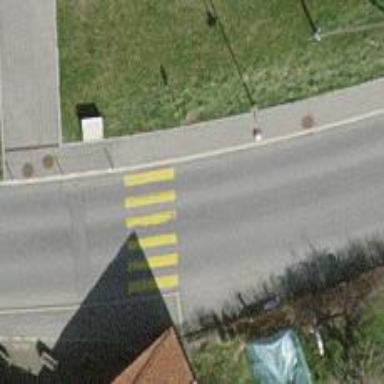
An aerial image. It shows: Zebra crossing on the road.